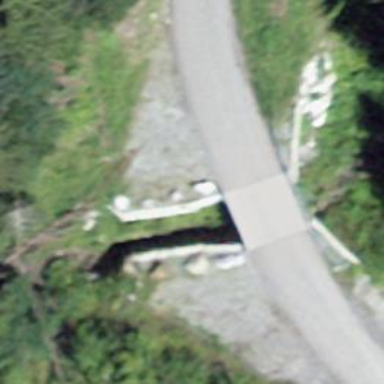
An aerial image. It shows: Track road on bridge with grade 1 tracktype.